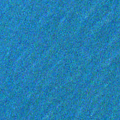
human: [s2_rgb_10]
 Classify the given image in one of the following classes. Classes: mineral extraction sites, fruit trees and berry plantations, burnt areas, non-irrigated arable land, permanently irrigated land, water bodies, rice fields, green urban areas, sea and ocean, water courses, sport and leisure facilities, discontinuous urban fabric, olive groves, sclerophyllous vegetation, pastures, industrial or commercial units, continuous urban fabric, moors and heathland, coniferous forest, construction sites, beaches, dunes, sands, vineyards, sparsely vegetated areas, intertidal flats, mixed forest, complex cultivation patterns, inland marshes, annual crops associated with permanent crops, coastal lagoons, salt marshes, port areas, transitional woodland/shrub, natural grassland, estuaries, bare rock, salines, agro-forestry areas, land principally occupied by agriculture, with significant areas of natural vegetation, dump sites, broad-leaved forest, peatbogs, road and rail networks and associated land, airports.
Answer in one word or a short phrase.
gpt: sea and ocean